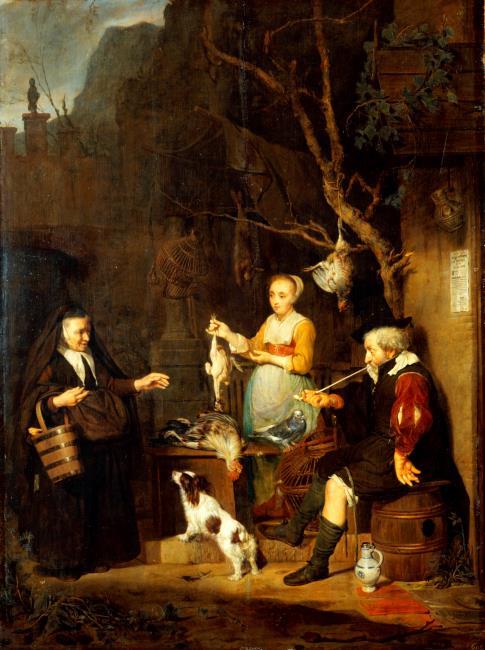
Title: Young woman selling poultry
Artist: Gabriel Metsu
Earliest date: 1662
Latest date: 1662
Genre: painting
Iconography: Tobacco
Keywords: genre, three human figures, full-length portrait, young woman, old woman, old man, dog, dove / pigeon, prepared fowl (game), showing, selling, birdcage, smoking (activity), pipe, pail, house, dead tree, gateway (way through)